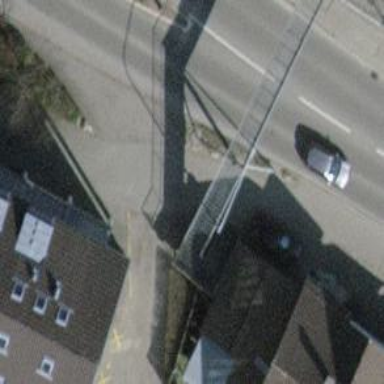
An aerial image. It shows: Bridge.